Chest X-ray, PA view. Patient: 27 years old, sex M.
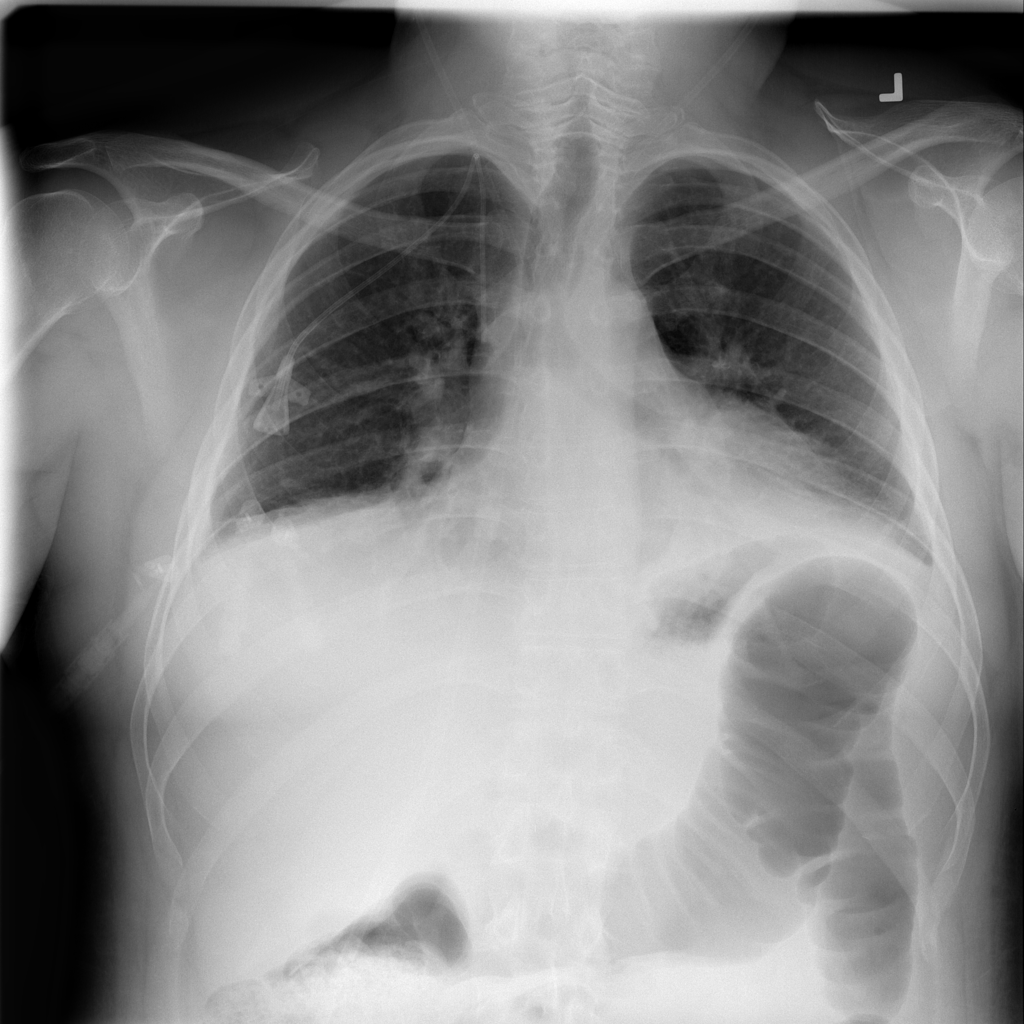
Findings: Atelectasis, Effusion